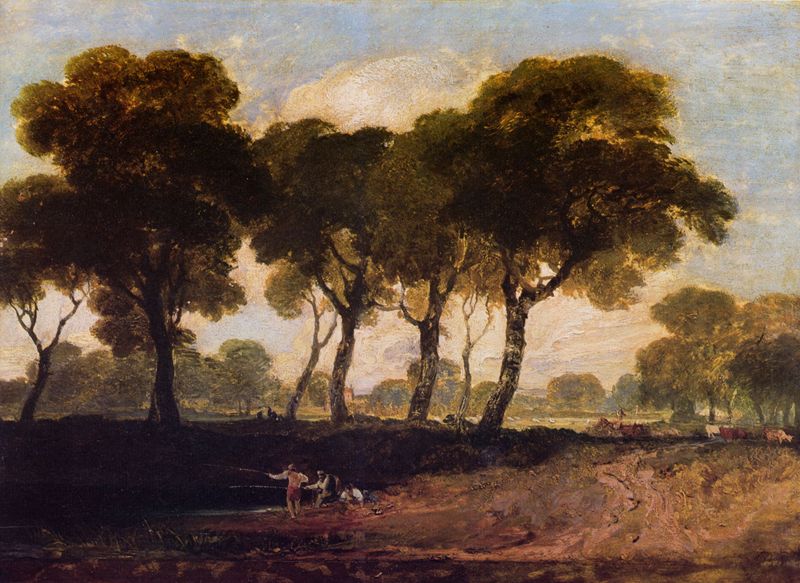
Titel: Ansicht auf Clapham Common
Künstler: William Turner
Standort: London
Institution: Tate Gallery
Schlagwörter: baum, blau, blätter, dunkel, felsen, gemälde, himmel, laub, mann, schatten, wasser, weiß, wolken, bäume, fluss, gelb, grün, landschaft, menschen, ocker, see, teich, ufer, braun, frau, hell, hintergrund, licht, männer, schwarz, straße, gebäude, gras, haus, park, rot, tiere, weg, wiese, wolke, beige, malerei, öl, bach, birke, birken, erde, feld, horizont, häuser, hügel, kühe, natur, stamm, vieh, weide, busch, pfad, sonne, drei, kind, england, höhle, rosa, wald, bauern, weiher, bewölkt, sommer, ruhe, ort, fischer, hang, dorf, allee, violett, grasen, herde, landschaftsmalerei, wagen, böschung, romantik, constable, staffage, grass, panorama, senke, rinder, weiden, angel, baumgruppe, malerisch, landhaus, tümpel, wanderer, brauntöne, fressen, wams, landwirtschaft, männder, rampe, schafe, äsen, vertiefung, angler, angeln, fischen, angelrute, angelruten, sich, freudig, alter meister